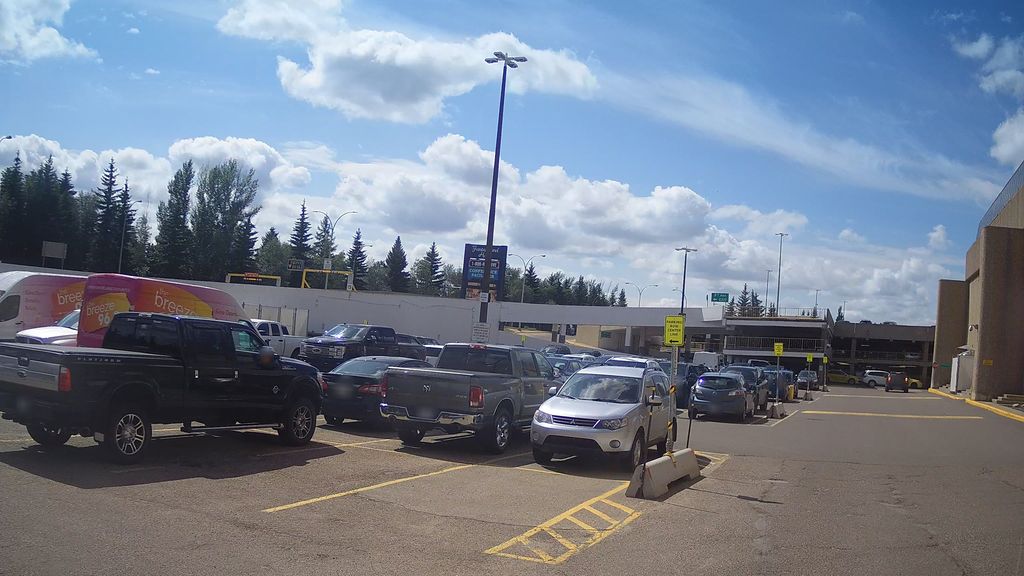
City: edmonton